Question: My requirement is exactly as shown by this <URL>:

But the only problem is I want to do it in Alloy-UI 2.5 in Liferay 6.2. I am able to have single input with the following script:
'''
<aui:script>
AUI().use('autocomplete-list','aui-base','aui-io-request','autocomplete-filters','autocomplete-highlighters',function (A) {
A.io.request('<%= serveResourceTestURL %>',{
dataType: 'json',
method: 'GET',
on: {
success: function() {
new A.AutoCompleteList(
{
allowBrowserAutocomplete: 'false',
activateFirstItem: 'true',
inputNode: '#<portlet:namespace/>testNode',
resultTextLocator: 'name',
resultHighlighter:'phraseMatch',
resultFilters: ['startsWith'],
minQueryLength: 2,
maxResults: 10,
render: 'true',
source:this.get('responseData'),
});
}
}
});
});
</aui:script>
'''
with 'alloy-ui 1.7' we used to have 2 more attributes 'delimChar: ',',' & 'typeAhead: true,' for multiple input fields. Are there any equivalents to these?
It would be a great help if somebody can modify the above script to have multiple inputs or some ideas in the correct direction.
Thanks!
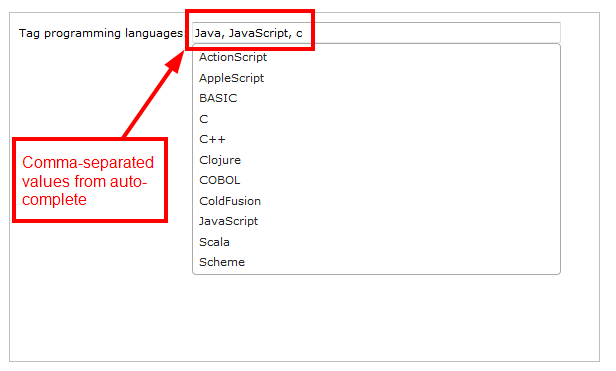
Answer: In Alloy 2.X delimChar: ',' is changed with queryDelimiter : ','
and following attributes have been removed:
1. typeAhead
2. schema
3. schemaType
Using it as follows will work:
'''
AUI().use('autocomplete-list','aui-base','aui-io-request','autocomplete-filters','autocomplete-highlighters',function (A) {
A.io.request('<%= serveResourceTestURL %>',{
dataType: 'json',
method: 'GET',
on: {
success: function() {
new A.AutoCompleteList(
{
allowBrowserAutocomplete: 'false',
activateFirstItem: 'true',
inputNode: '#<portlet:namespace/>to',
resultTextLocator: 'name',
resultHighlighter:'phraseMatch',
resultFilters: ['startsWith'],
minQueryLength: 2,
maxResults: 10,
queryDelimiter : ',',
render: 'true',
source:this.get('responseData')
});
}
}
});
});
'''